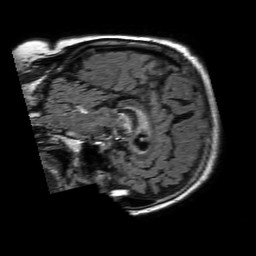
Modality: FLAIR
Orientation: sagittal
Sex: female
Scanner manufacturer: philips
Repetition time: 11 s
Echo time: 0.125 s